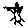
Label: bird